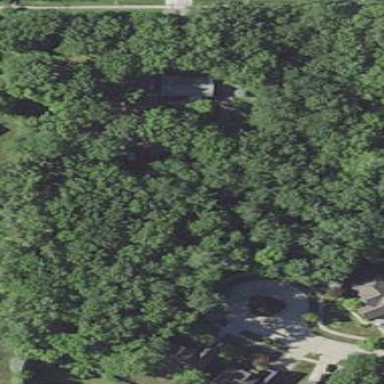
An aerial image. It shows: Serene woodland landscape.